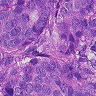
Metastatic tissue present: yes